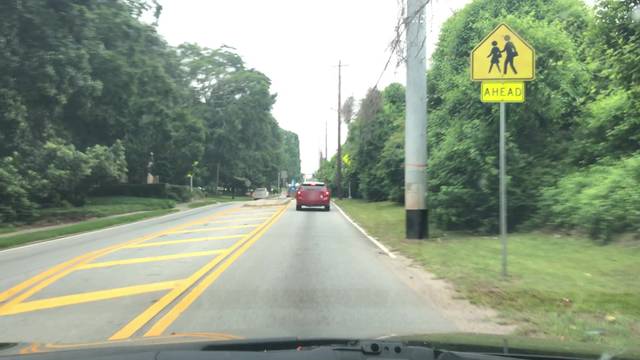
Region: United States
Coordinates: 33.771, -84.294